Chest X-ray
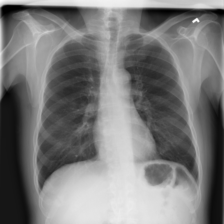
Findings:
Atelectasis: negative
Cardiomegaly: negative
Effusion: negative
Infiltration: negative
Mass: negative
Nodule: negative
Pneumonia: negative
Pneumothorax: negative
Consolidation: negative
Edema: negative
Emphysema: negative
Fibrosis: negative
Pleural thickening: negative
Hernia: negative